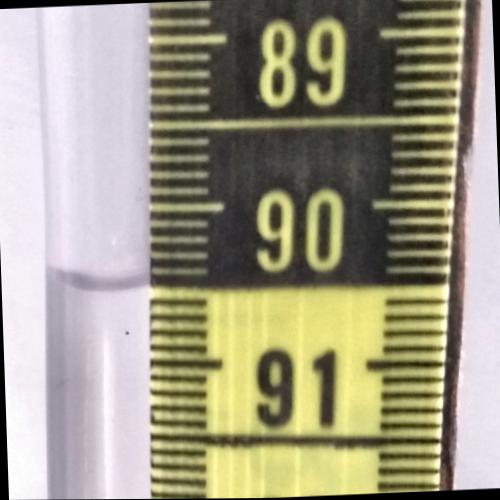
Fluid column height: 90.5 cm